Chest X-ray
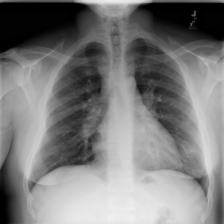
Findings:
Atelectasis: negative
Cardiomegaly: negative
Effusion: negative
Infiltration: negative
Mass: negative
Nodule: negative
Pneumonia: negative
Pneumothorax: negative
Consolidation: negative
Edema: negative
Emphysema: negative
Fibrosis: negative
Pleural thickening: negative
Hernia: negative